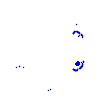
Particle: pion